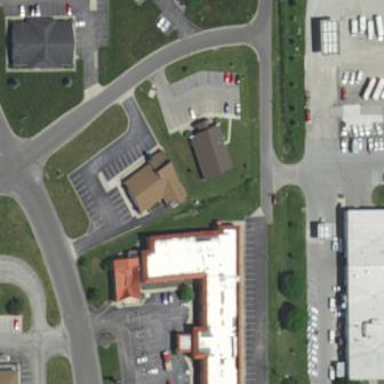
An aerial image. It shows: Building that is motel.